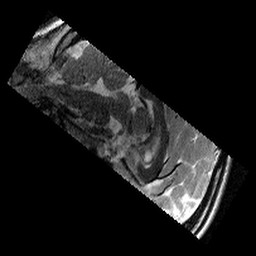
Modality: T2w
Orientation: sagittal
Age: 10
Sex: female
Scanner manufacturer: siemens
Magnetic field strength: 3 T
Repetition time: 9.23 s
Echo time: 0.067 s